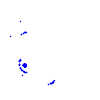
Particle: pion